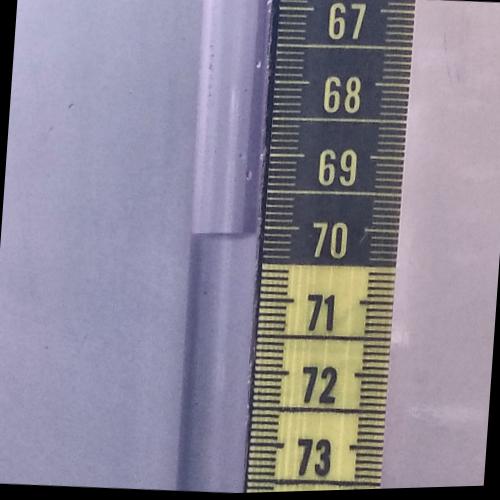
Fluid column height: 70.1 cm